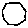
Label: hexagon